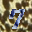
Label: 7